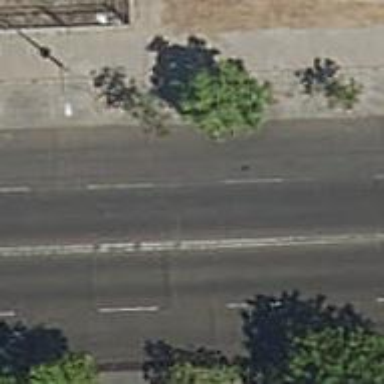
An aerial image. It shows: Pedestrian road.